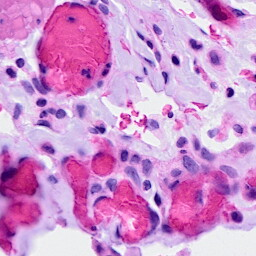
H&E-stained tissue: Ovarian